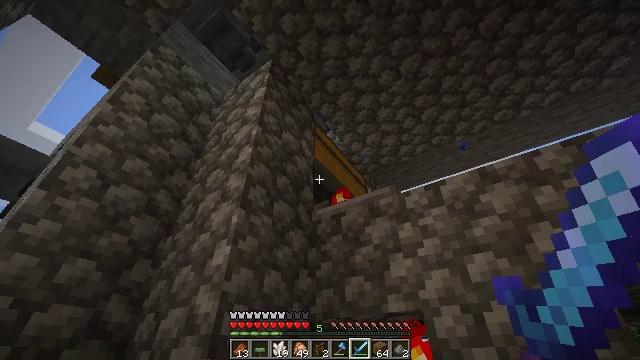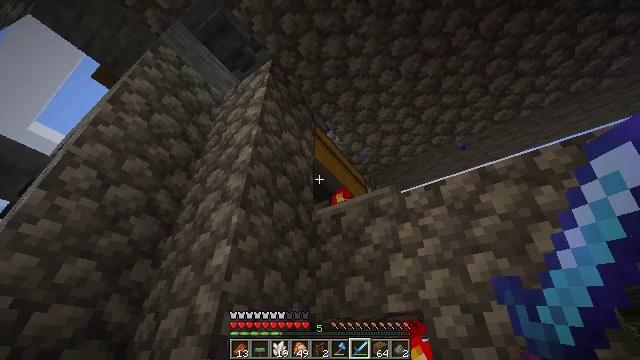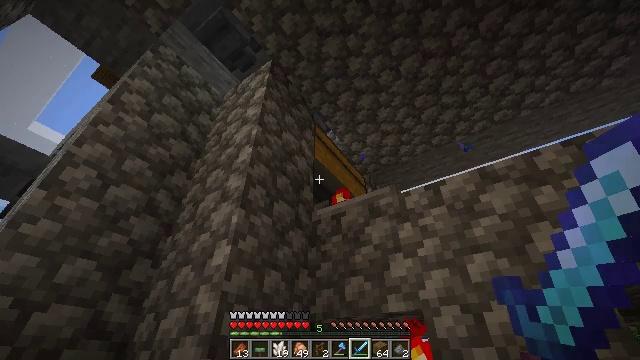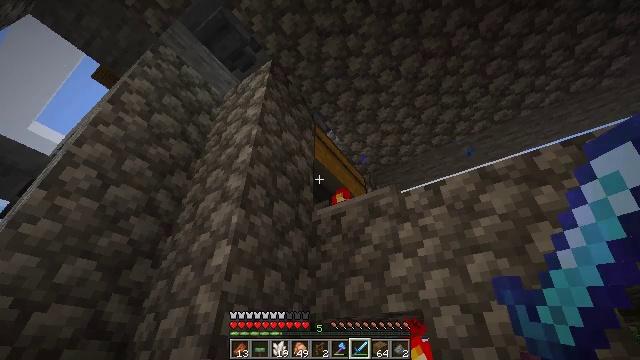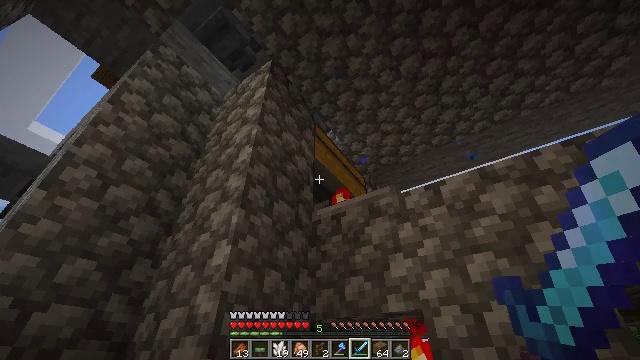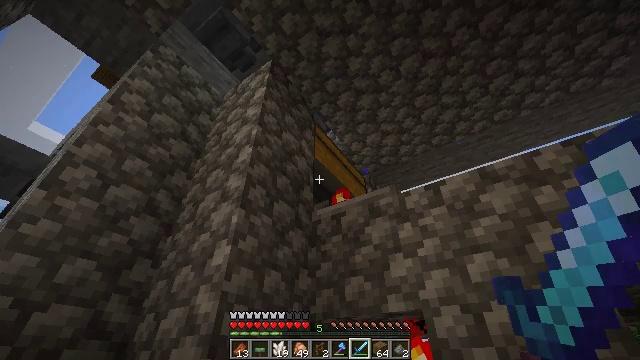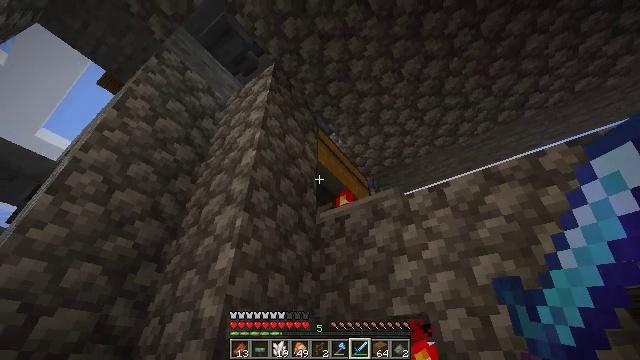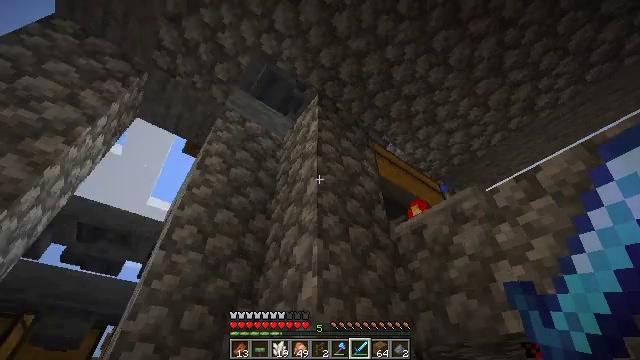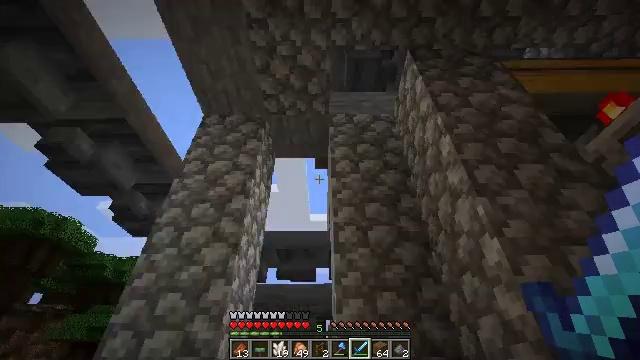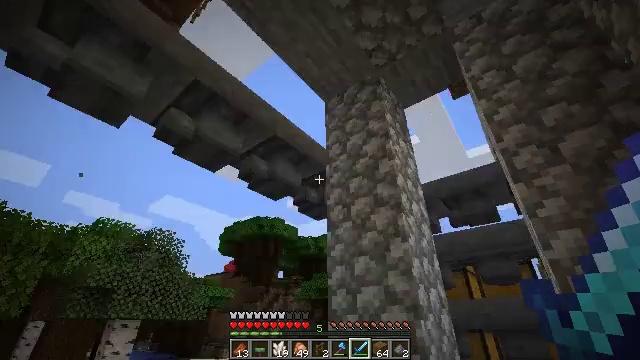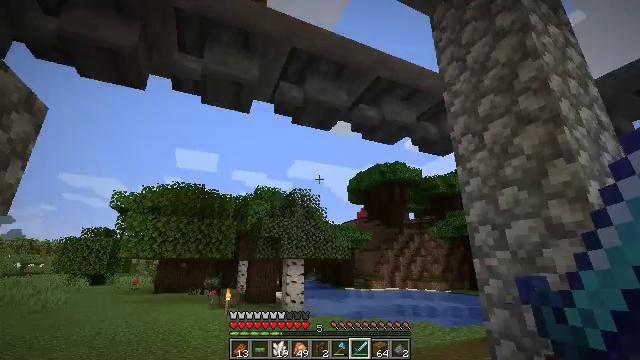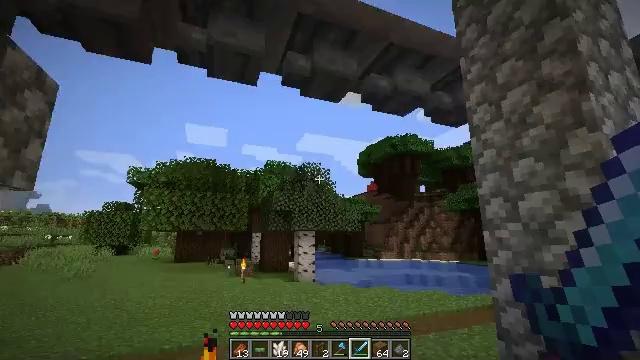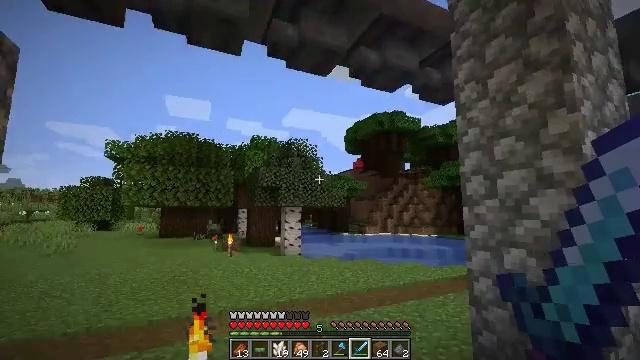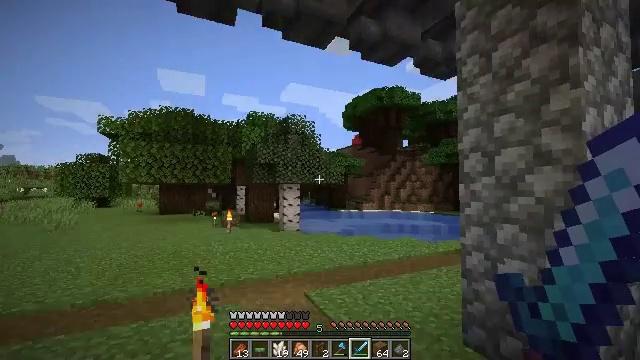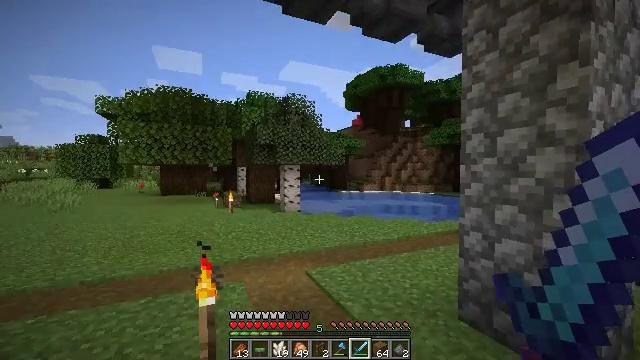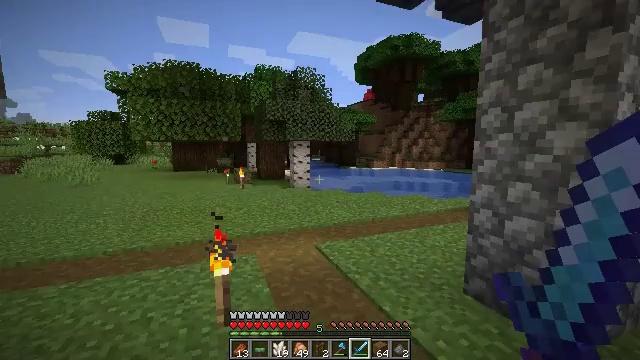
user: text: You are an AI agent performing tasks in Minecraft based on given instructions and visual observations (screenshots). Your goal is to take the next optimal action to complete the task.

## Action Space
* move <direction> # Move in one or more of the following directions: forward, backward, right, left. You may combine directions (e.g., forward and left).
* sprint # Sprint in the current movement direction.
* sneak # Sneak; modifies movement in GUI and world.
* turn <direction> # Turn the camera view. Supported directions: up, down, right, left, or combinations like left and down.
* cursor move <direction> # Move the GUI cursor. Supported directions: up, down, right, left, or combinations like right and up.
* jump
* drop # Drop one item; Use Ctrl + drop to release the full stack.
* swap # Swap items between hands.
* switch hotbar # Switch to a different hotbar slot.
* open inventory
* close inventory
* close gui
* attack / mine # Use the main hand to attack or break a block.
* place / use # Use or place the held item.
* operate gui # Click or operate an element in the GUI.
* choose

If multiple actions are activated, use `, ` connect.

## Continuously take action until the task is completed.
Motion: motion action
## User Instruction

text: Collect wheat crops.
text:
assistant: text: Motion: close gui
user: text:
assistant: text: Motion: no_op
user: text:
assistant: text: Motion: no_op
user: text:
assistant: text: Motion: no_op
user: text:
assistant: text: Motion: no_op
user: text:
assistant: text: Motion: no_op
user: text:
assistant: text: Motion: turn left and up
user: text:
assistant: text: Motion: turn left and down
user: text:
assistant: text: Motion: turn left and down
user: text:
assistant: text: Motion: turn left and down
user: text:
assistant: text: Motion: turn left and down
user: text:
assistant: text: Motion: turn right and down
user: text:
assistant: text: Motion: turn down
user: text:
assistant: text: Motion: turn down
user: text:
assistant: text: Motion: turn left and down
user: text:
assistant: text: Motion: turn left and down
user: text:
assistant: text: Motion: turn left
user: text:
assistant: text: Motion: no_op
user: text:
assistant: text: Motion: no_op
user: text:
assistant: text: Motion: no_op
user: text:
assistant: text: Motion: no_op
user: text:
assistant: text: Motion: no_op
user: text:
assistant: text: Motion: no_op
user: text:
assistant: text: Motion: no_op
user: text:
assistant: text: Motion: no_op
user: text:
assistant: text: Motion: no_op
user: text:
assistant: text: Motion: no_op
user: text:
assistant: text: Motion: no_op
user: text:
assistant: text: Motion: no_op
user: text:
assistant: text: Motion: no_op